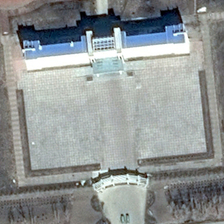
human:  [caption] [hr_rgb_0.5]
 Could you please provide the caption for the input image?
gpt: some green plants and a building are around a square .

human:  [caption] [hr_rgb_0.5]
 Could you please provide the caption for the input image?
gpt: some green plants and a building are around a square .

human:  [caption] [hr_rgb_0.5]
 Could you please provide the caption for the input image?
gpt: the square is not finished .

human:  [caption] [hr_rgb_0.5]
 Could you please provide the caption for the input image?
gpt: the square is not finished .

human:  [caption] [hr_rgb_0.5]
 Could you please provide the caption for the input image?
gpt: some green plants and a building are around a square .